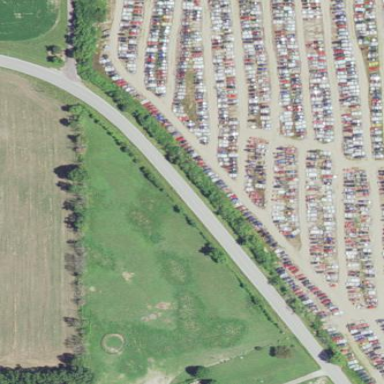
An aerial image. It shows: Scrap yard located in industrial area.